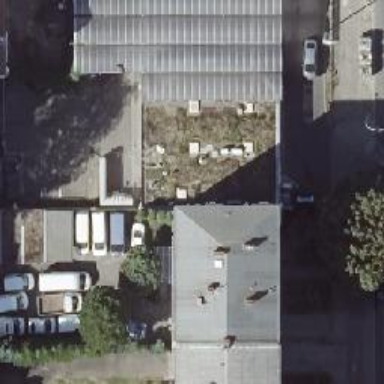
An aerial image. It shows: Convenience shop.